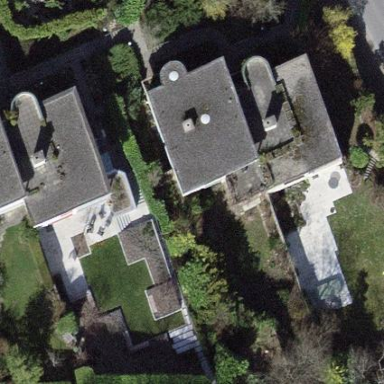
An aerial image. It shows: Residential building.